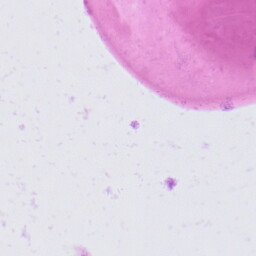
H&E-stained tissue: Prostate